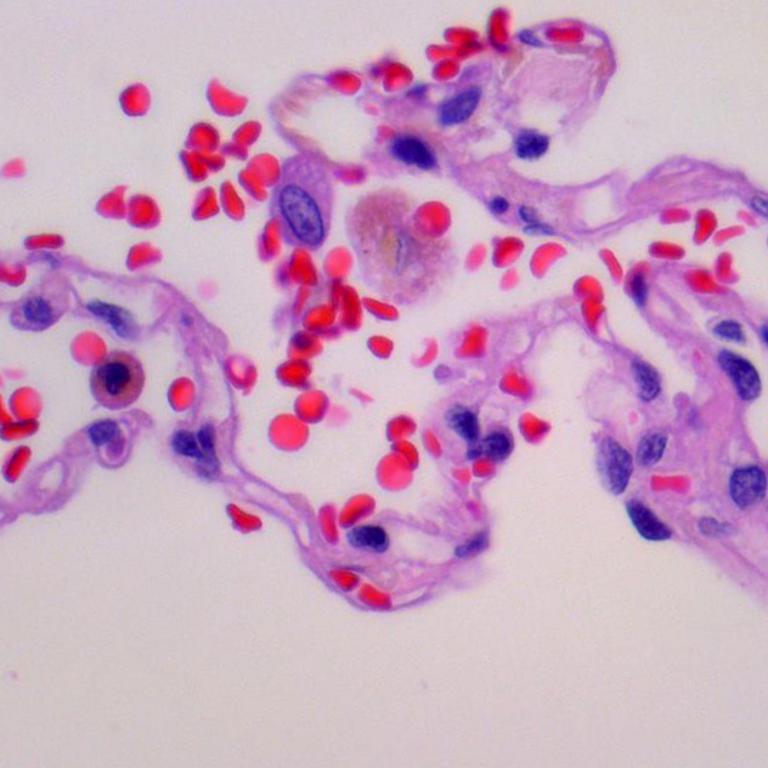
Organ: lung
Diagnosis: benign